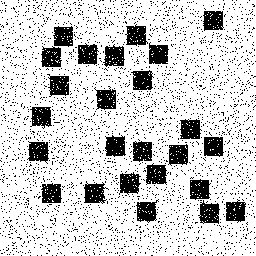
Squares: 25
Triangles: 0
Stars: 0
Total shapes: 25